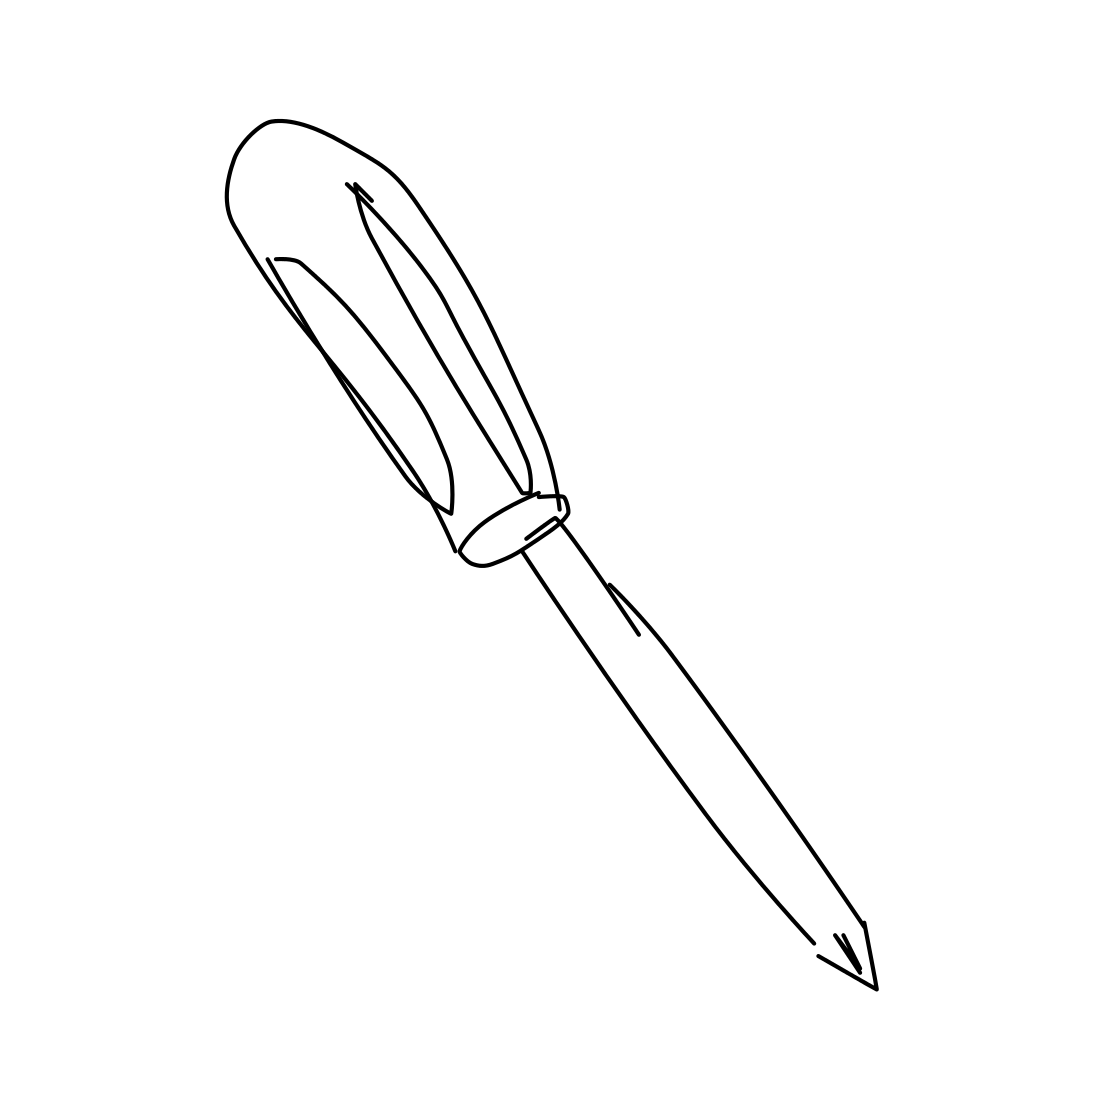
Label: screwdriver